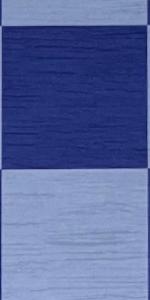
Label: Empty